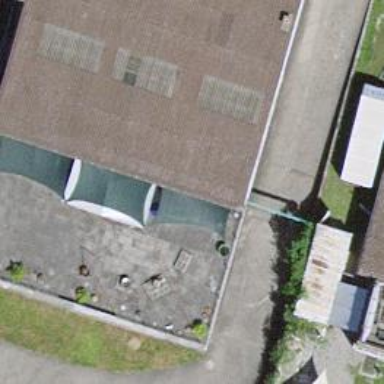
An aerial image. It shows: Car wash facility.